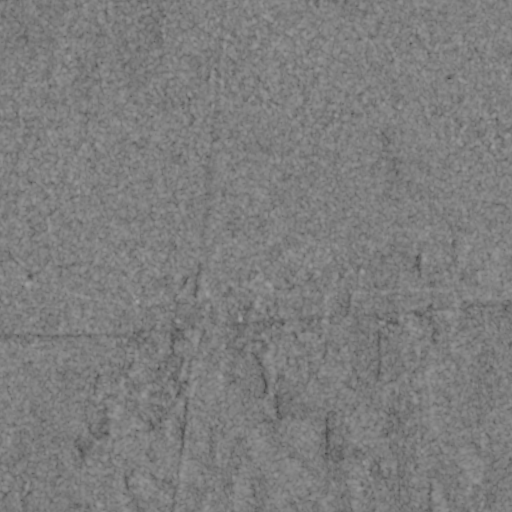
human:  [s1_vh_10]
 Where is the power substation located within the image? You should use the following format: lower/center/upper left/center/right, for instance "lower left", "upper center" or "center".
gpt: The power substation is located in the lower center of the image.
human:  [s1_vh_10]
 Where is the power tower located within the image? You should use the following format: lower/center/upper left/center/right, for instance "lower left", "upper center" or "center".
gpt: There is no power tower in the image.

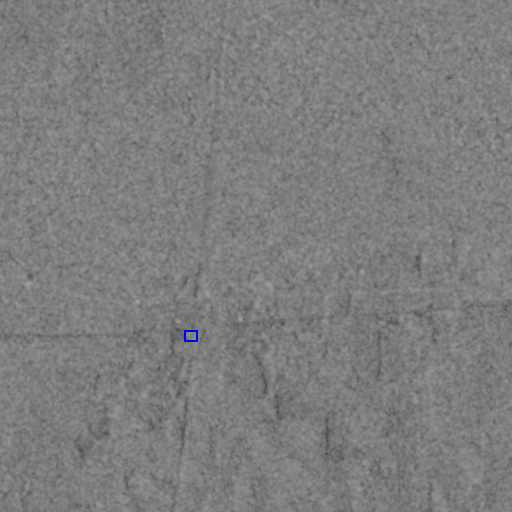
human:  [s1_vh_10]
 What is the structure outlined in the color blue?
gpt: The structure outlined in blue is a power substation.
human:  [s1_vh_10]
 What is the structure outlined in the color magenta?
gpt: There is no magenta outline.